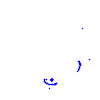
Particle: proton